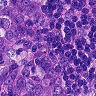
Metastatic tissue present: yes